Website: home-depot
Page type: store-pickup
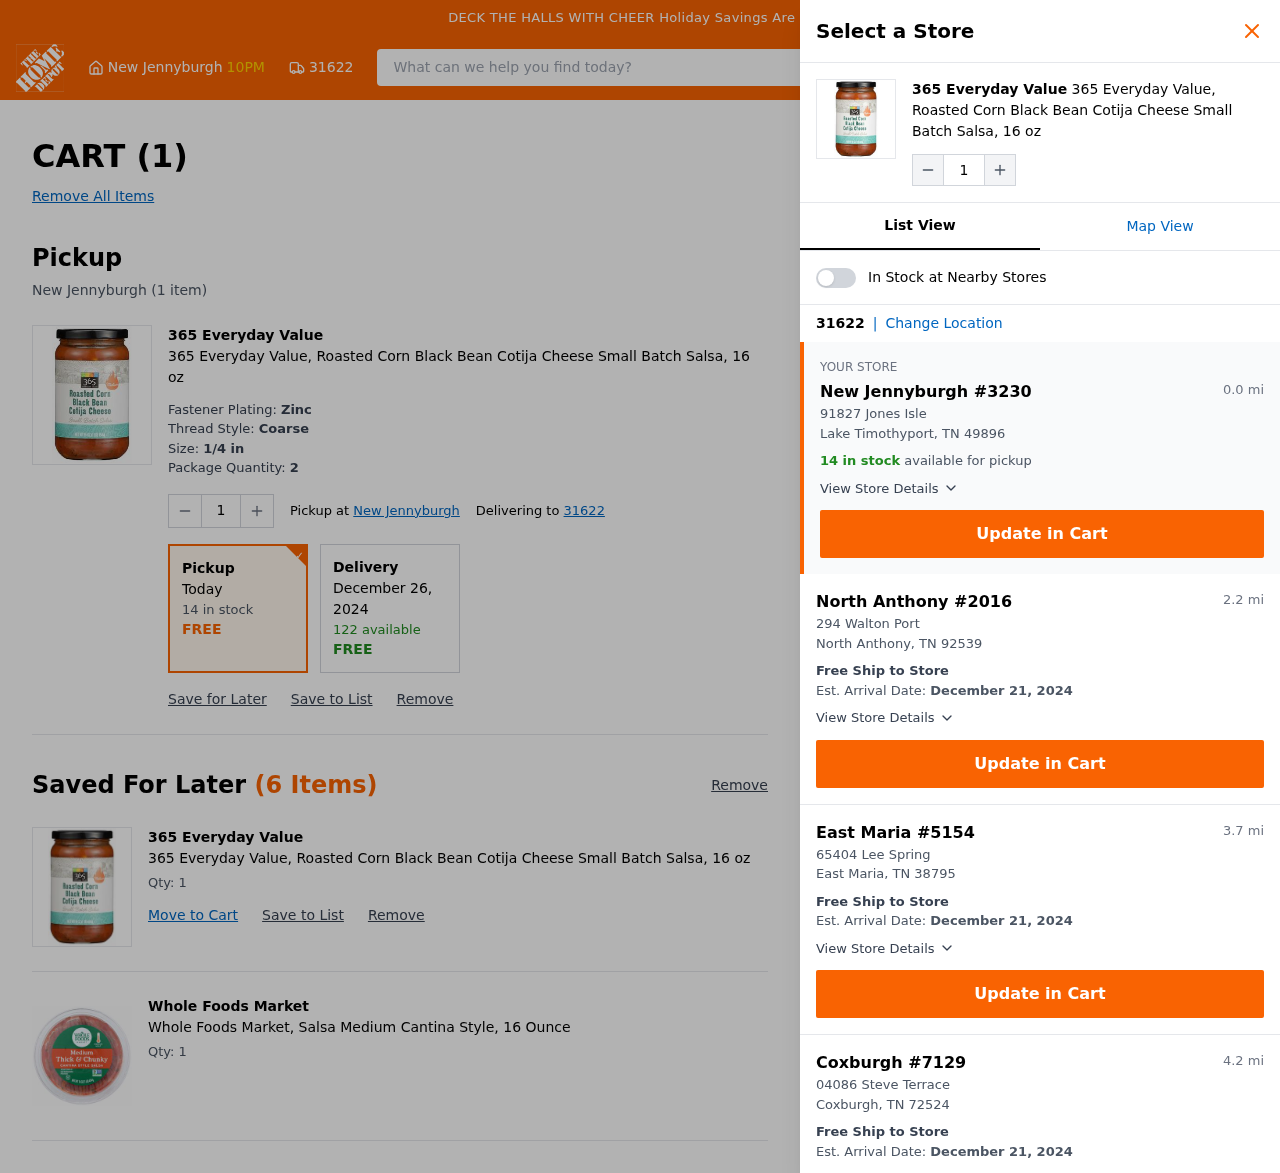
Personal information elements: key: PII_CITY
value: New Jennyburgh
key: PII_LOCATION1_CITY_STATE_ZIP
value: Lake Timothyport, TN 49896
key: PII_LOCATION1_STREET
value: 91827 Jones Isle
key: PII_LOCATION2_CITY
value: North Anthony
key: PII_LOCATION2_CITY_STATE_ZIP
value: North Anthony, TN 92539
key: PII_LOCATION2_STREET
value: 294 Walton Port
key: PII_LOCATION3_CITY
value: East Maria
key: PII_LOCATION3_CITY_STATE_ZIP
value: East Maria, TN 38795
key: PII_LOCATION3_STREET
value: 65404 Lee Spring
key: PII_LOCATION4_CITY
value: Coxburgh
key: PII_LOCATION4_CITY_STATE_ZIP
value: Coxburgh, TN 72524
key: PII_LOCATION4_STREET
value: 04086 Steve Terrace
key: PII_POSTCODE
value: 31622
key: PII_POSTCODE_FULL
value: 31622
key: PII_POSTCODE_NUMERIC
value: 31622
Product elements: key: PRODUCT1_BRAND
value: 365 Everyday Value
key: PRODUCT1_NAME
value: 365 Everyday Value, Roasted Corn Black Bean Cotija Cheese Small Batch Salsa, 16 oz
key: PRODUCT2_BRAND
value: Whole Foods Market
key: PRODUCT2_NAME
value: Whole Foods Market, Salsa Medium Cantina Style, 16 Ounce
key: PRODUCT1_BRAND2
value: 365 Everyday Value
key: PRODUCT1_NAME2
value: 365 Everyday Value, Roasted Corn Black Bean Cotija Cheese Small Batch Salsa, 16 oz
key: PRODUCT1_BRAND3
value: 365 Everyday Value
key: PRODUCT1_NAME3
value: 365 Everyday Value, Roasted Corn Black Bean Cotija Cheese Small Batch Salsa, 16 oz
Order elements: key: ORDER_NUM_ITEMS
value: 1
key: ORDER_NUM_ITEMS2
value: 1
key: ORDER_ITEM_QTY
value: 1
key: ORDER_DATE
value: Today
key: ORDER_DELIVERY_DATE
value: December 26, 2024
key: ORDER_SHIPPING_DATE
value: December 21, 2024
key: ORDER_SHIPPING_DATE2
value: December 21, 2024
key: ORDER_SHIPPING_DATE3
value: December 21, 2024
Search elements: key: HEADER_SEARCH
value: What can we help you find today?
Other elements: key: SAVED_ITEM1_QTY
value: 1
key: SAVED_ITEM2_QTY
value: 1